Field crop: maize
Growth stage: 1
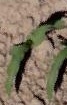
Species: maize